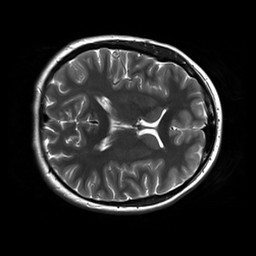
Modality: T2w
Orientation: axial
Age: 25
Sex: female
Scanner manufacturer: siemens
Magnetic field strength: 3 T
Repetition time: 8.53 s
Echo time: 0.091 s